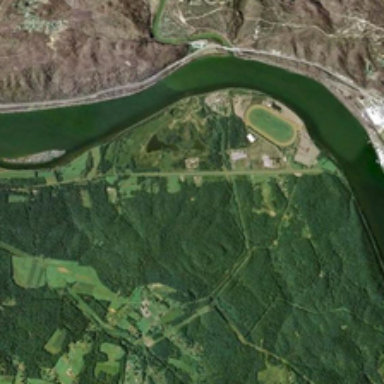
Many green trees and some barelands are in two sides of a curved river respectively .